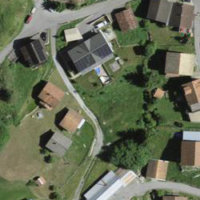
EUNIS habitat code: 55
Species observed at this site:
Hesperia comma
Lycaena phlaeas
Araschnia levana
Polyommatus icarus